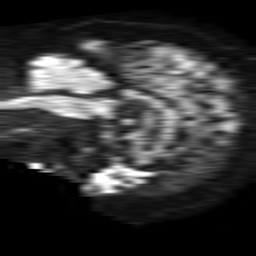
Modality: TRACE
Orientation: sagittal
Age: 51
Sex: male
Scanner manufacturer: philips
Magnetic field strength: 1.5 T
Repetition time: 4.6 s
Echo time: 0.08631 s